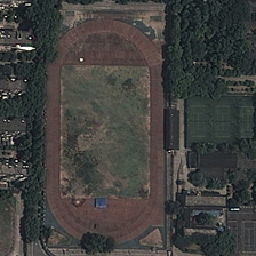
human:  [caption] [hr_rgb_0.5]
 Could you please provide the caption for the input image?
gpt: There is a big playground in the middle of the land.

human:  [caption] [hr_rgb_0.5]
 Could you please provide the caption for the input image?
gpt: There is a large playground in the center of the earth.

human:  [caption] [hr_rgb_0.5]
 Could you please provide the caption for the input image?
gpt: There is a large theme park in the center of the country.

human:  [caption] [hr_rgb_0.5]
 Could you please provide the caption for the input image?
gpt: There is a big playground in the center of the land.

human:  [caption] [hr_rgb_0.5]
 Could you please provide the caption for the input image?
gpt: There is a large theme park in the center of the earth.